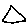
Label: triangle